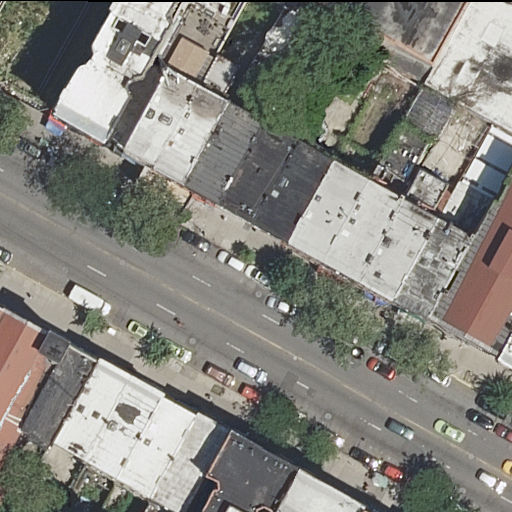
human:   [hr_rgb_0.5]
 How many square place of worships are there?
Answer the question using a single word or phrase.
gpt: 0

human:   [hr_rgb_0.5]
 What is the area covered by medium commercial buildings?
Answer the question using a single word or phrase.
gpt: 0m2

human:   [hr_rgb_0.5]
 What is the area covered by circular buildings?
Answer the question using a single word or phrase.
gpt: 0m2

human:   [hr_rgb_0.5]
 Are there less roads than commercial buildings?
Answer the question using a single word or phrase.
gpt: no

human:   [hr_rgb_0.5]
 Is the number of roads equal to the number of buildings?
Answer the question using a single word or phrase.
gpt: no

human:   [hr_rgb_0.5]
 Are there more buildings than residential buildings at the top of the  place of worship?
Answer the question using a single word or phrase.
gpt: yes

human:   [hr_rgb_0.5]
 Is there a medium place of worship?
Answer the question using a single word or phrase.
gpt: no

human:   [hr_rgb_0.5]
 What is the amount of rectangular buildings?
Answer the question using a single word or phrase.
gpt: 16

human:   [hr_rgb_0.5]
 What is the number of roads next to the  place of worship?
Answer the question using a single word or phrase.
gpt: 1

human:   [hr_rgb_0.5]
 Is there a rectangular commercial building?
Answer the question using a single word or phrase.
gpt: no

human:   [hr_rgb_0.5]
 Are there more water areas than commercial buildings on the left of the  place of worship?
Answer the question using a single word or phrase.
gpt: no

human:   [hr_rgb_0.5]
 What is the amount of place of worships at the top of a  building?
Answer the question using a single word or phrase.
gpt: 0

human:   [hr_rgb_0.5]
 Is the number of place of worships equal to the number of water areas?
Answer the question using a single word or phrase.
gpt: no

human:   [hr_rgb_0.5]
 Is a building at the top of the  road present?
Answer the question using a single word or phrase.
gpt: yes

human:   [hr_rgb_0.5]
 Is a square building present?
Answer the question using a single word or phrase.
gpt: no

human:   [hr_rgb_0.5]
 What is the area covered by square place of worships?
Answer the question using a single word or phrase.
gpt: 0m2

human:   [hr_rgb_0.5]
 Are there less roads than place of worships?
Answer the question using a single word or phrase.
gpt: no

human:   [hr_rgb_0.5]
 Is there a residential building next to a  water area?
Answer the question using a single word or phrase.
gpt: no

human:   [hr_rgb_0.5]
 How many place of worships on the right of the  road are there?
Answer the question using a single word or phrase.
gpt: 0

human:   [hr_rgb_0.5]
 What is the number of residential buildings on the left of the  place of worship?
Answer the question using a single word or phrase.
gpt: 0

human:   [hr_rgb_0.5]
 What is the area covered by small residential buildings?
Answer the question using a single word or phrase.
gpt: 113m2

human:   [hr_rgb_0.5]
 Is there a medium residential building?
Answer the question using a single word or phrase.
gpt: yes

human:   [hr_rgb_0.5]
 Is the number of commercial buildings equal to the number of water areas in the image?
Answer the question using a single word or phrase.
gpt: yes

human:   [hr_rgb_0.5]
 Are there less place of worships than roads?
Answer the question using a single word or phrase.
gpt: no

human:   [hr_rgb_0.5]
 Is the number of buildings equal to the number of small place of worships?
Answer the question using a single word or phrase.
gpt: no

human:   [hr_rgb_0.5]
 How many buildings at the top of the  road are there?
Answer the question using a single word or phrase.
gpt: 15

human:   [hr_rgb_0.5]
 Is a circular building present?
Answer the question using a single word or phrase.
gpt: no

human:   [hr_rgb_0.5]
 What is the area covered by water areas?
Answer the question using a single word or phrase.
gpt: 0m2

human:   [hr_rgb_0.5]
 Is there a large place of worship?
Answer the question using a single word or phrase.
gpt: yes

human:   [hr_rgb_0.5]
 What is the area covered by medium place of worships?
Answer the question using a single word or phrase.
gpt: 0m2

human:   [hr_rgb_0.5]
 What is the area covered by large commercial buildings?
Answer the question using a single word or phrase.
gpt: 0m2

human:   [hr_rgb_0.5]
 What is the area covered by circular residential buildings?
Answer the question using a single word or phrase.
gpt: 0m2

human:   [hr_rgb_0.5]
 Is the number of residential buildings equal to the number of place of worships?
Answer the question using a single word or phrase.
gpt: no

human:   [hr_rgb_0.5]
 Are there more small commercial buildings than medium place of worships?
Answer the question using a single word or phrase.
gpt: no

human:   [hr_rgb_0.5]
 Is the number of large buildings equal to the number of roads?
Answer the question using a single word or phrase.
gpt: no

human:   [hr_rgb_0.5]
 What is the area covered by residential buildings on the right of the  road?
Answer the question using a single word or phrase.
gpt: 2007m2